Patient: sex M, age 52
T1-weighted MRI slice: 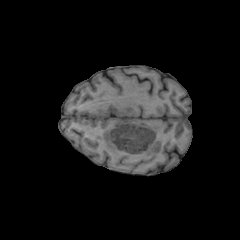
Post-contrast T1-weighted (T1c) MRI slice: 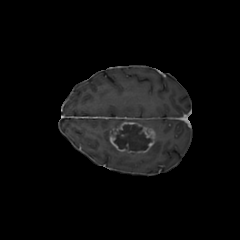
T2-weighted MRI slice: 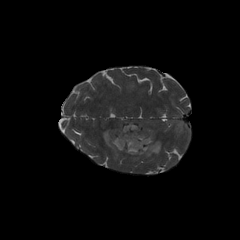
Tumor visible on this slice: yes
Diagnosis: Glioblastoma, IDH-wildtype
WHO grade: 4